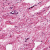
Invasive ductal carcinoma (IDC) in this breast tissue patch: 0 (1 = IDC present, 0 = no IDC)